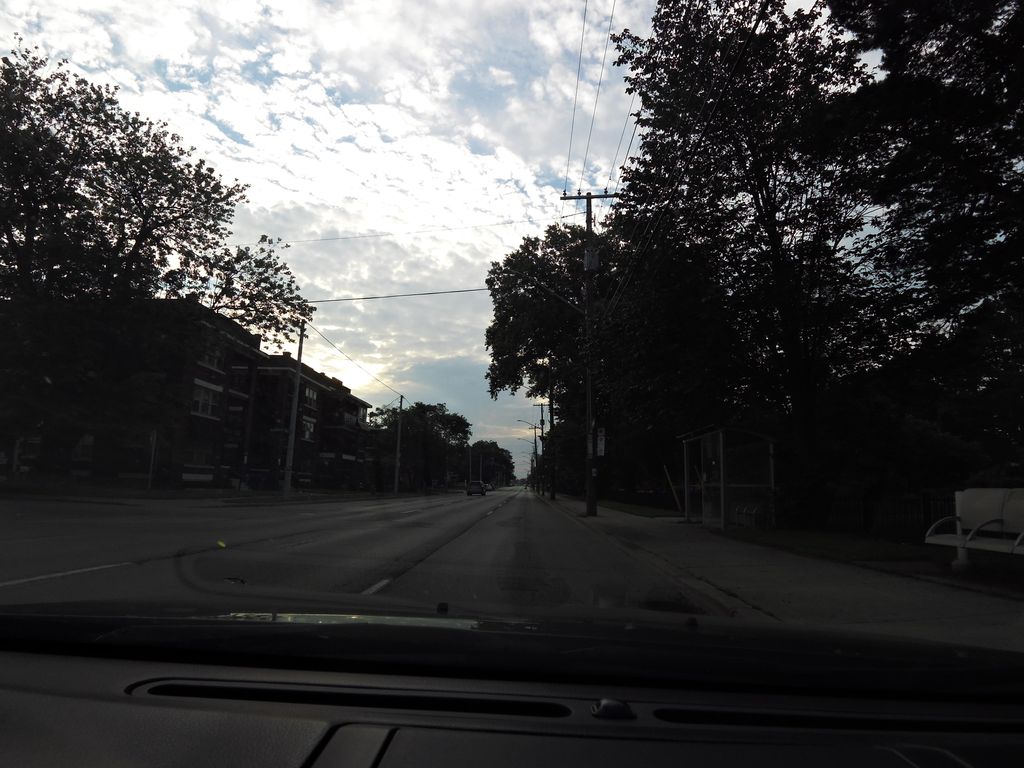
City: hamilton